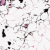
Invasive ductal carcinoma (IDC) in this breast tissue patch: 0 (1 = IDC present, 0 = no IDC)